Question: I am trying to create a gauge like this using Canvas or SVG. I think I am going to use Canvas, unless people think it will be a lot easier to make with SVG. My question is, using canvas and no images, how would you go about, or, is it possible, to create the dashed lines around the outside of the gauge.

Thanks
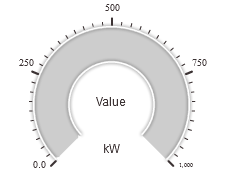
Answer: Canvas would be a good choice if your guage will be constantly changing.
Canvas is good at redrawing very quickly.
SVG is not as quick at redrawing, but it's good if user interactivity is required.

This canvas function will draw radiant lines between an inner and outer circle:
'''
function radiantLine(centerX,centerY,innerRadius,outerRadius,degrees,linewidth,color){
var radians=degrees*Math.PI/180;
var innerX = centerX + innerRadius * Math.cos(radians);
var innerY = centerY + innerRadius * Math.sin(radians);
var outerX = centerX + outerRadius * Math.cos(radians);
var outerY = centerY + outerRadius * Math.sin(radians);
ctx.beginPath();
ctx.moveTo(innerX,innerY);
ctx.lineTo(outerX,outerY);
ctx.strokeStyle=color;
ctx.lineWidth=linewidth;
ctx.stroke();
}
'''
Your gauge has values from 0-1000.
Here is code that is useful in mapping that (0-1000) range of values into the degrees (0-270) of your gauge's arc.
'''
// scale the guage values (0-1000) is mapped
// into the range of a partial circle (0-270 degree arc)
// value==0 is mapped to 0 degrees on the arc
// value==1000 is mapped to 270 degrees on the arc
var scaledValue=scaleIntoRange(0,1000,0,270,value);
function scaleIntoRange(minActual,maxActual,minRange,maxRange,value){
var scaled=(maxRange-minRange)*(value-minRange)/(maxActual-minActual)+minRange;
return(scaled);
}
'''
After the incoming values are mapped to degrees on a circle, you would rotate by 135 degrees to match the starting angle on your guage (0 degrees on your guage is approximately 135 degrees on a circle)
'''
// rotate so guage value==0 starts at 135 degrees on the circle
var degrees=scaledValue+135;
'''
Here is code and a Fiddle: <URL>
'''
<!doctype html>
<html>
<head>
<link rel="stylesheet" type="text/css" media="all" href="css/reset.css" /> <!-- reset css -->
<script type="text/javascript" src="http://code.jquery.com/jquery.min.js"></script>
<style>
body{ background-color: ivory; }
canvas{border:1px solid red;}
</style>
<script>
$(function(){
var canvas=document.getElementById("canvas");
var ctx=canvas.getContext("2d");
var cx=150;
var cy=150;
var innerRadius=50;
var outerRadius=65;
var startRadians=135*Math.PI/180;
var endRadians=405*Math.PI/180;
for(var value=0;value<=1000;value+=25){
// scale the guage values (0-1000)
// to fit into the range of a partial circle (0-270 degrees)
var scaledValue=scaleIntoRange(0,1000,0,270,value);
// rotate so guageValue==0 starts at 135 degrees on the circle
var degrees=scaledValue+135;
// draw the radiant line
// draw thicker/longer line every 250
if(value%250==0){
radiantLine(cx,cy,innerRadius,outerRadius,degrees,2,"black");
}else{
var shorterLine=(outerRadius-innerRadius)/2;
radiantLine(cx,cy,innerRadius,outerRadius-shorterLine,degrees,2,"lightgray");
}
}
// draw inner arc of guage
ctx.beginPath();
ctx.arc(cx,cy,innerRadius,startRadians,endRadians,false);
ctx.strokeStyle="black";
ctx.lineWidth=3;
ctx.stroke();
// draw outer arc of guage (for illustration only)
ctx.beginPath();
ctx.arc(cx,cy,outerRadius,startRadians,endRadians,false);
ctx.strokeStyle="lightgray";
ctx.lineWidth=0.33;
ctx.stroke();
function radiantLine(centerX,centerY,innerRadius,outerRadius,degrees,linewidth,color){
var radians=degrees*Math.PI/180;
var innerX = centerX + innerRadius * Math.cos(radians);
var innerY = centerY + innerRadius * Math.sin(radians);
var outerX = centerX + outerRadius * Math.cos(radians);
var outerY = centerY + outerRadius * Math.sin(radians);
ctx.beginPath();
ctx.moveTo(innerX,innerY);
ctx.lineTo(outerX,outerY);
ctx.strokeStyle=color;
ctx.lineWidth=linewidth;
ctx.stroke();
}
function scaleIntoRange(minActual,maxActual,minRange,maxRange,value){
var scaled=(maxRange-minRange)*(value-minRange)/(maxActual-minActual)+minRange;
return(scaled);
}
}); // end $(function(){});
</script>
</head>
<body>
<canvas id="canvas" width=300 height=300></canvas>
</body>
</html>
'''